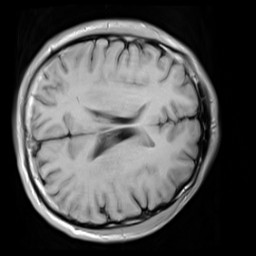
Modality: T1w
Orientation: axial
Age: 27
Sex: male
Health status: healthy
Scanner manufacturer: siemens
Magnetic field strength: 3 T
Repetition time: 4.1 s
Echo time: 0.0085 s